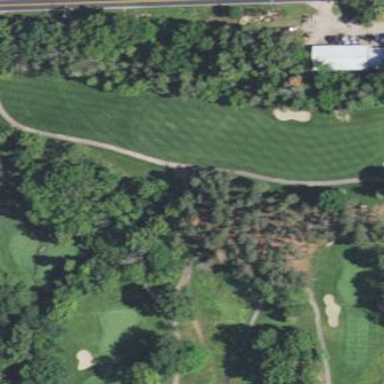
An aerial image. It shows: Area with grass used as rough in golf course.